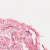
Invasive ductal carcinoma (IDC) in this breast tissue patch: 0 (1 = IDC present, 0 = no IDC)